Question: I am desperatly trying to get to grips with Autolayout and need advice on how best to approach handling the following scenario. I am working with an existing design that I need to lay out appropriately so it will function on any iPhone screen size.
For each screen, I have identified a section of the app that should partially expand/collapse to compensate for the difference in screen height. I have illustrated this in the image below. Primarily, is this the best way to approach the problem?

Assuming this is the best way to approach the problem, how should constraints be added to fix the positioning and heights of views 1,2 & 4, while allowing view 2 and it's content to flex in accordance with the device view height?
I have experimented profusely with constraits and have been unable to achieve the illustrated outcome.
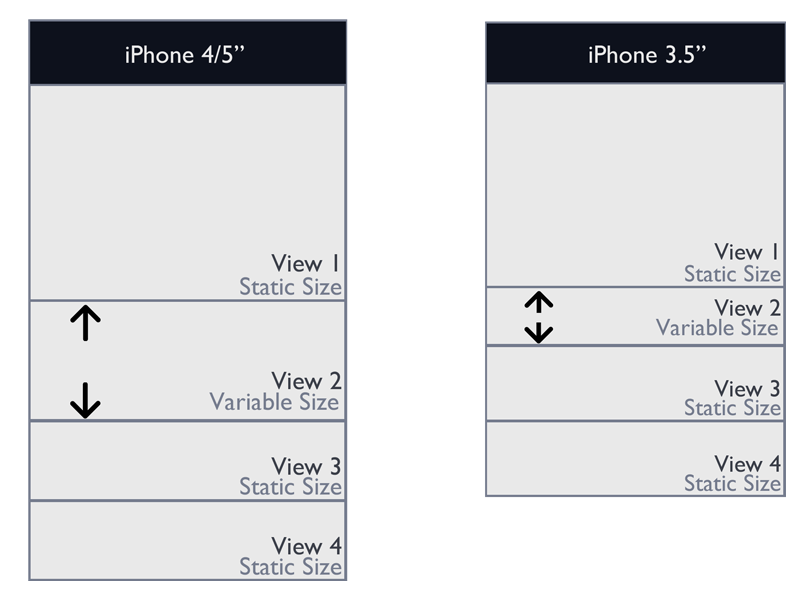
Answer: Here is how I would have done it.
-
- Align the top to the superview or top layout guide- Add a fixed height
- Align the bottom to the superview or bottom layout guide- Add a fixed height
- Align the bottom to view 4 (using vertical spacing)- Add a fixed height
- Align the top to view 1- Align the bottom to view 3